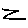
Label: zigzag